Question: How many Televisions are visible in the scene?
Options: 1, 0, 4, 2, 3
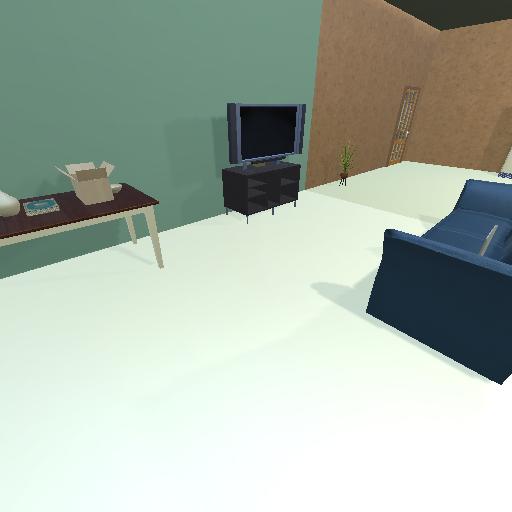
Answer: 1